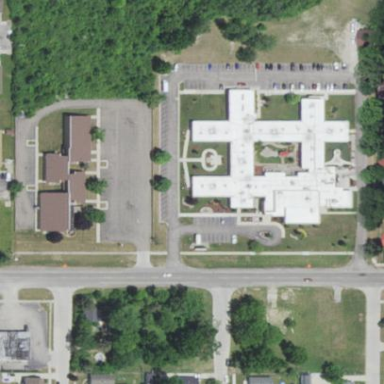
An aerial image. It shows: Nursing home.